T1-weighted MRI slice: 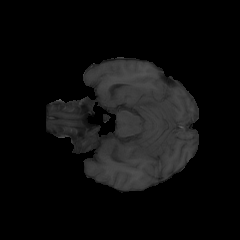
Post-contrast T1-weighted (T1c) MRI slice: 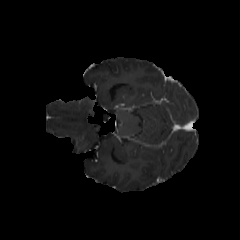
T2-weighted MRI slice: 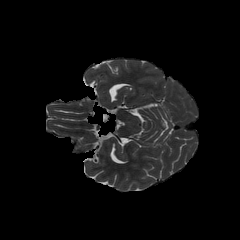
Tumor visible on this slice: no